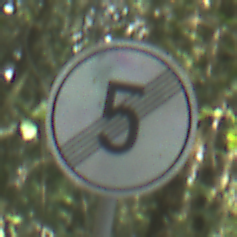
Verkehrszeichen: EndeGeschwindigkeit5
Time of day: Midday
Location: Outdoor (Nature)
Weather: Clear
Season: NotSpecified
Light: Natural